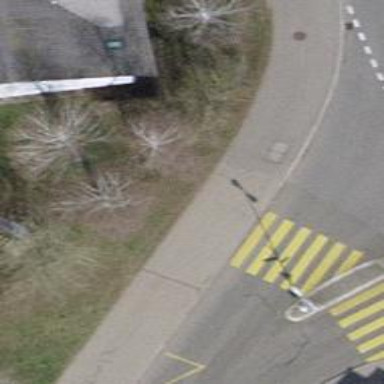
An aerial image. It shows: Sidewalk.